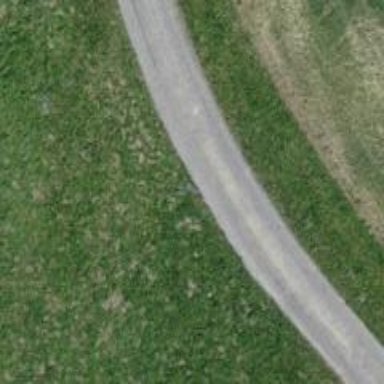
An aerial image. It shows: Service road with paved surface.